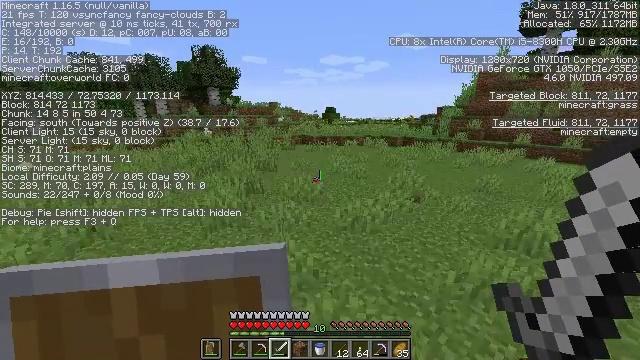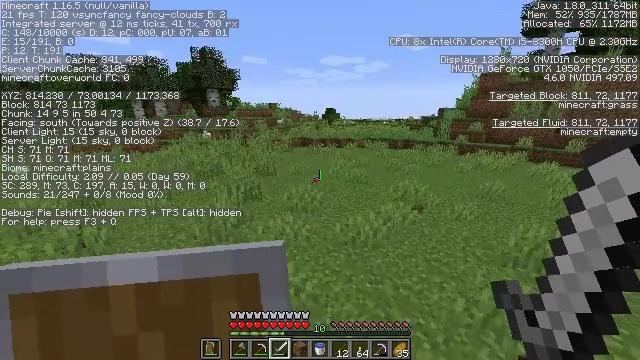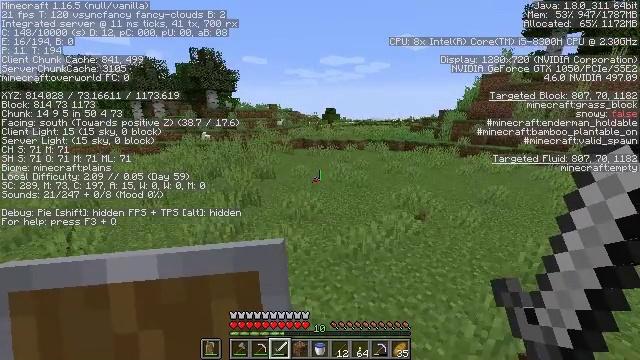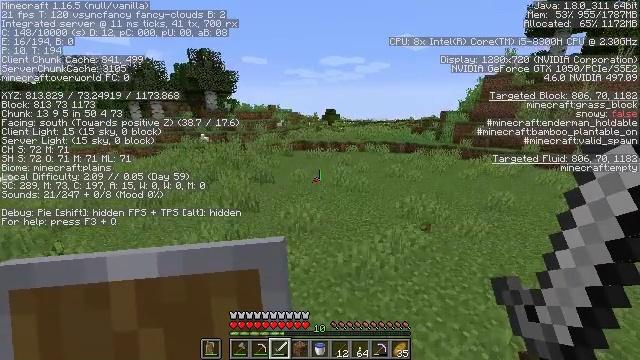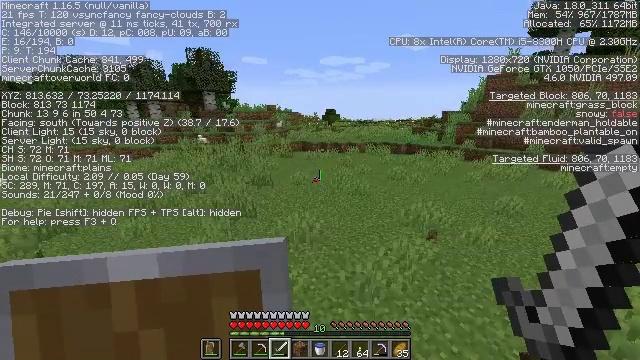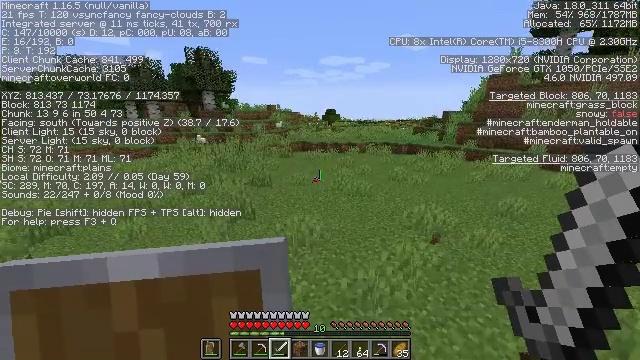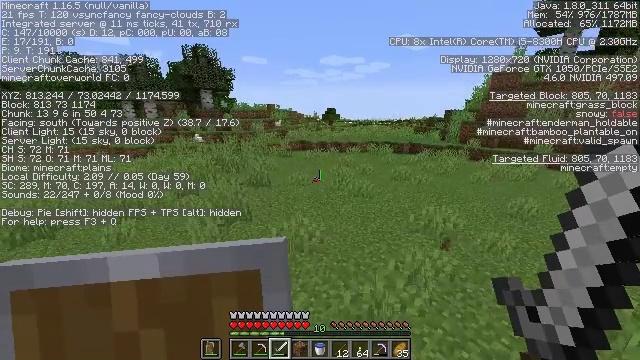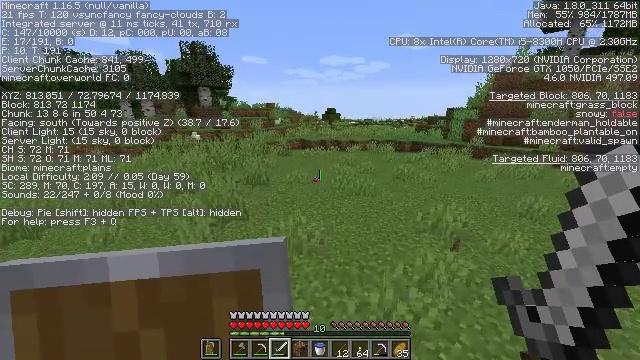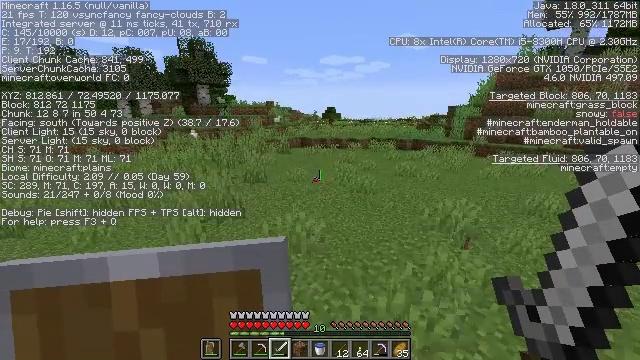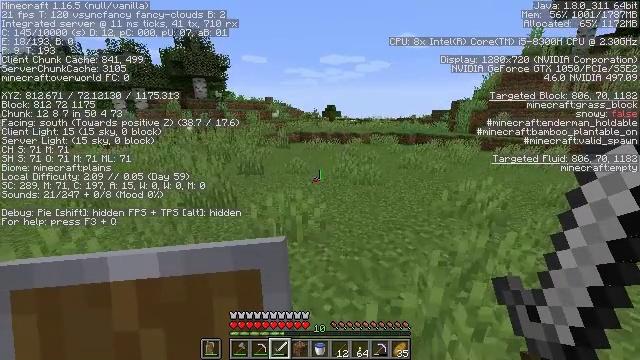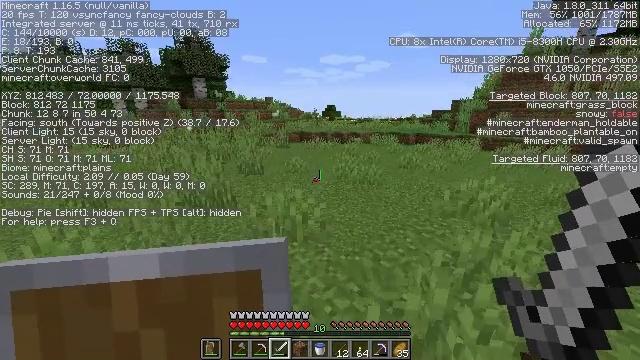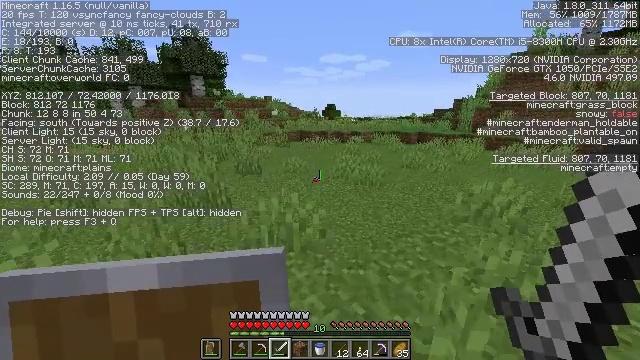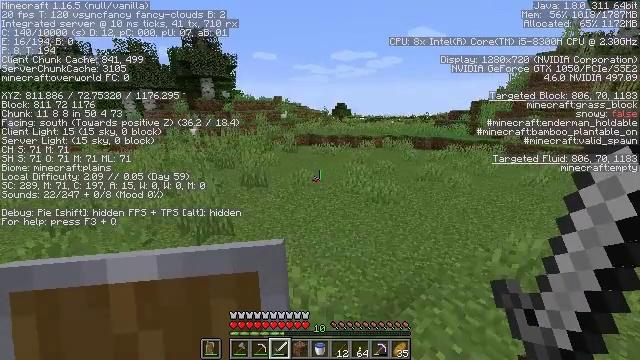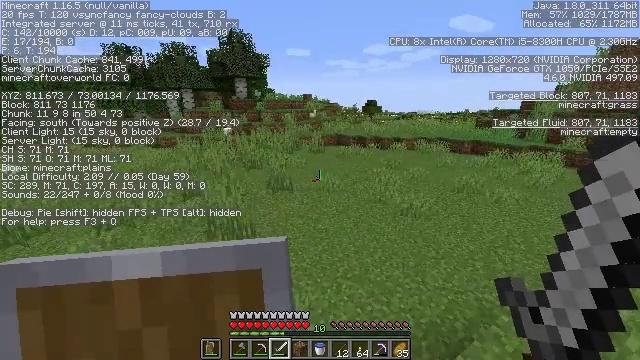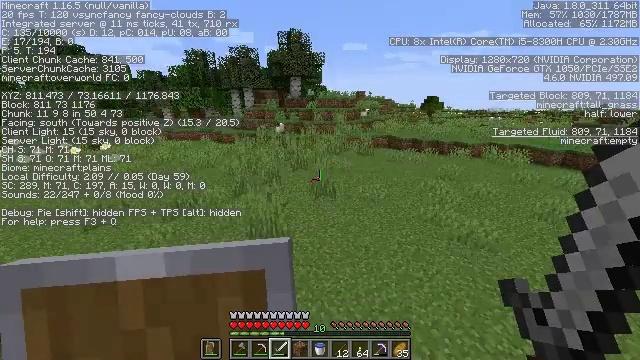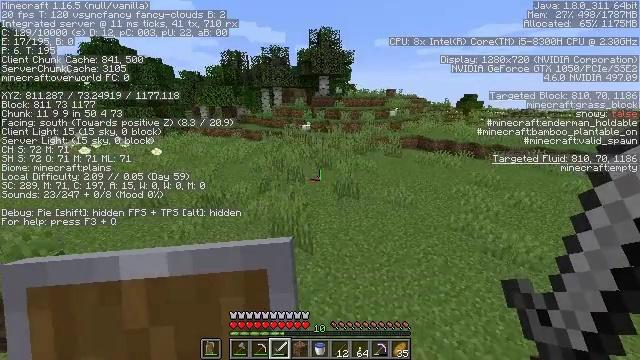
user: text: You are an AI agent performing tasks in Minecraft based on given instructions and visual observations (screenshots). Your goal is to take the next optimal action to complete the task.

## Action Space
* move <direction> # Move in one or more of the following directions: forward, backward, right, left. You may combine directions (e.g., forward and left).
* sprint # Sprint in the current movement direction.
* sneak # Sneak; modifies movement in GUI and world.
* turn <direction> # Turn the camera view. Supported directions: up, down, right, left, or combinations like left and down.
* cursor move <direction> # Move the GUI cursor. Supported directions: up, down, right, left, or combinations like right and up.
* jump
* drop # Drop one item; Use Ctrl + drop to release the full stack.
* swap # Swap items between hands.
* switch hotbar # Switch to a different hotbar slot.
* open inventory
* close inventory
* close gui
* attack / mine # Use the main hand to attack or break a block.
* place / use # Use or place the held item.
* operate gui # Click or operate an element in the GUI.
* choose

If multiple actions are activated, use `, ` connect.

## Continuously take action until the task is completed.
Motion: motion action
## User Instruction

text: Break the yellow bed.
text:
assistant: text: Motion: move forward, sprint, jump
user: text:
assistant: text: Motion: move forward, sprint, jump
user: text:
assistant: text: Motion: move forward, sprint, jump
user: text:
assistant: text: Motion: move forward, sprint, jump
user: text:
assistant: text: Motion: move forward, sprint, jump
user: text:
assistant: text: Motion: move forward, sprint, jump
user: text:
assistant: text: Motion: move forward, sprint, jump
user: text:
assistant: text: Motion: move forward, sprint, jump
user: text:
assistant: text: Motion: move forward, sprint, jump
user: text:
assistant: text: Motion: move forward, sprint, jump
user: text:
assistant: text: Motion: move forward, sprint, jump
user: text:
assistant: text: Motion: move forward, sprint, turn left, jump
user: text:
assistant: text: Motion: move forward, sprint, turn left and down, jump
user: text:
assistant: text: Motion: move forward, sprint, turn left and down, jump
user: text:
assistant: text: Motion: move forward, sprint, turn left, jump
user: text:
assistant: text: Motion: move forward, sprint, turn left, jump
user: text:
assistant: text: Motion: move forward, sprint, jump
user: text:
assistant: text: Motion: move forward, sprint, jump
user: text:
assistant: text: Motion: move forward and move right, sprint, jump
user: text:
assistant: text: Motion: move forward and move right, sprint, jump
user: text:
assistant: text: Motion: move forward and move right, sprint, jump
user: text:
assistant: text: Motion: move forward and move right, sprint, jump
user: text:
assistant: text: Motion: move forward and move right, sprint, turn left, jump
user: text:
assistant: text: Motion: move forward and move right, sprint, turn left, jump
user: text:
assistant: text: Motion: move forward and move right, sprint, turn left, jump
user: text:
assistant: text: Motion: move forward and move right, sprint, turn left, jump
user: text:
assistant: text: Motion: move forward and move right, sprint, turn left, jump
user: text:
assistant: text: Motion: move forward and move right, sprint, jump
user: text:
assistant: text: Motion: move forward and move right, sprint, jump
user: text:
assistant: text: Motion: move forward and move right, sprint, jump